Field crop: maize
Growth stage: 2
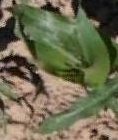
Species: maize